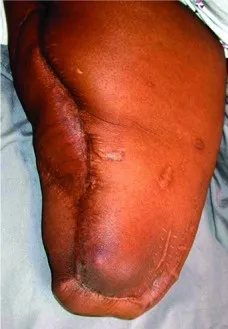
Thirty months after surgery. There has been excellent healing of the right thigh with a functional hip joint (left).
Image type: medical_photograph (other_medical_photograph)